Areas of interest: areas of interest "Zhongshan Art Museum"
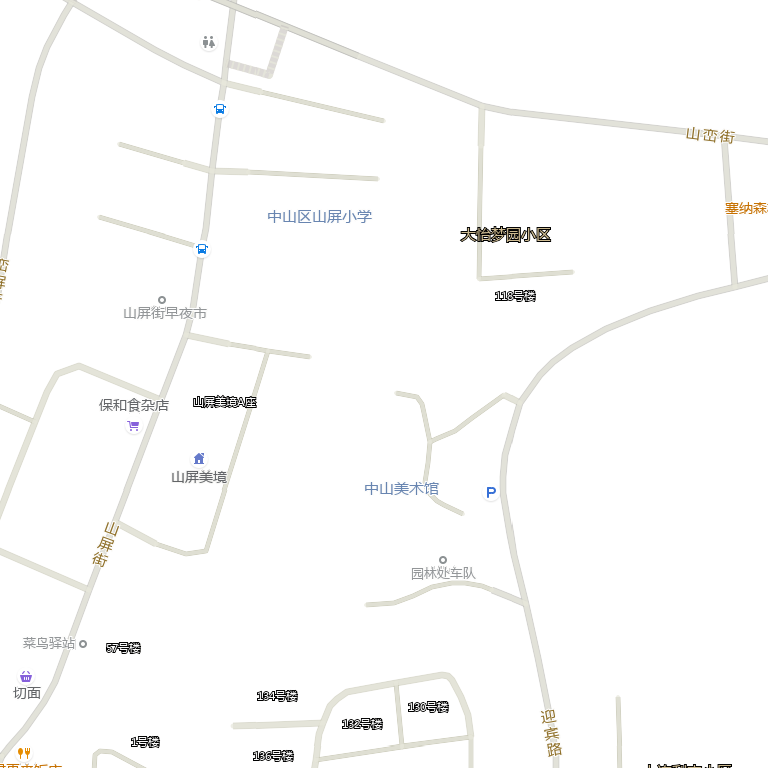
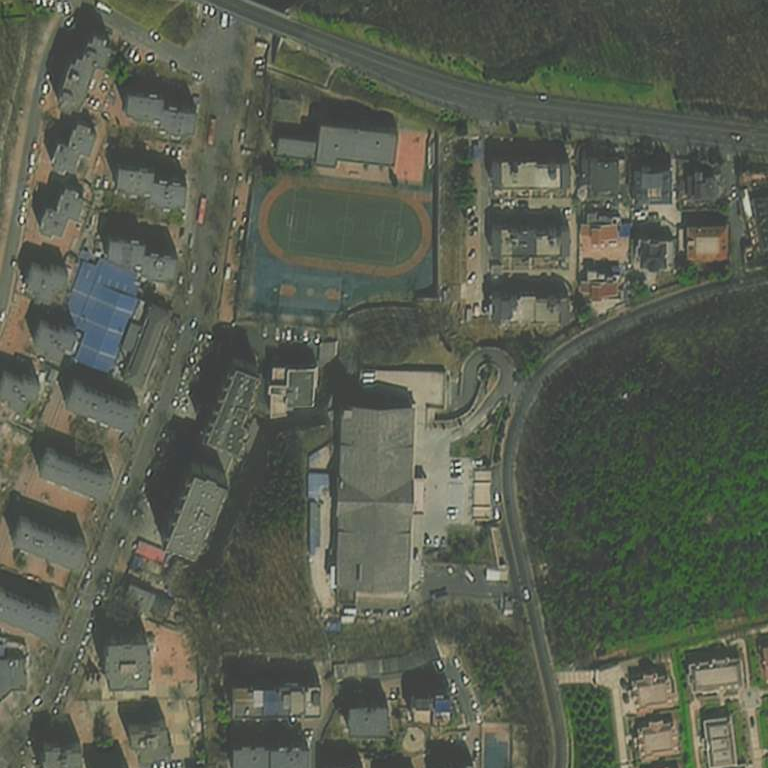